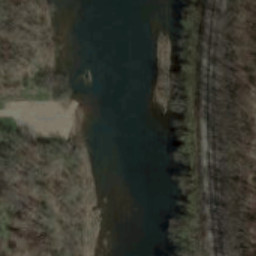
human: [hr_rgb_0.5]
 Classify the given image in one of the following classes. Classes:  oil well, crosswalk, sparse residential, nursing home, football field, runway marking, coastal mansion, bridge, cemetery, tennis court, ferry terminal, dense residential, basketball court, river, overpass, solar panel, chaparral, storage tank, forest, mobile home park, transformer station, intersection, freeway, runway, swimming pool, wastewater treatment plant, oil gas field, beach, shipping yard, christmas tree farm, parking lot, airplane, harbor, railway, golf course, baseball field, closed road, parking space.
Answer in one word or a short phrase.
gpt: river